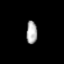
Tissue: lung
Cell type: Endothelial cells
Senescence score: 0.5931
Nuclear area (px): 247
Mean DAPI intensity: 167.838